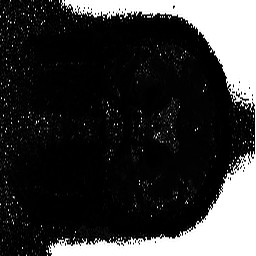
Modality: T2starmap
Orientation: coronal
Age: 76
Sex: female
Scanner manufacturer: siemens
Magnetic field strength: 3 T
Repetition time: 0.043 s
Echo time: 0.00184 s